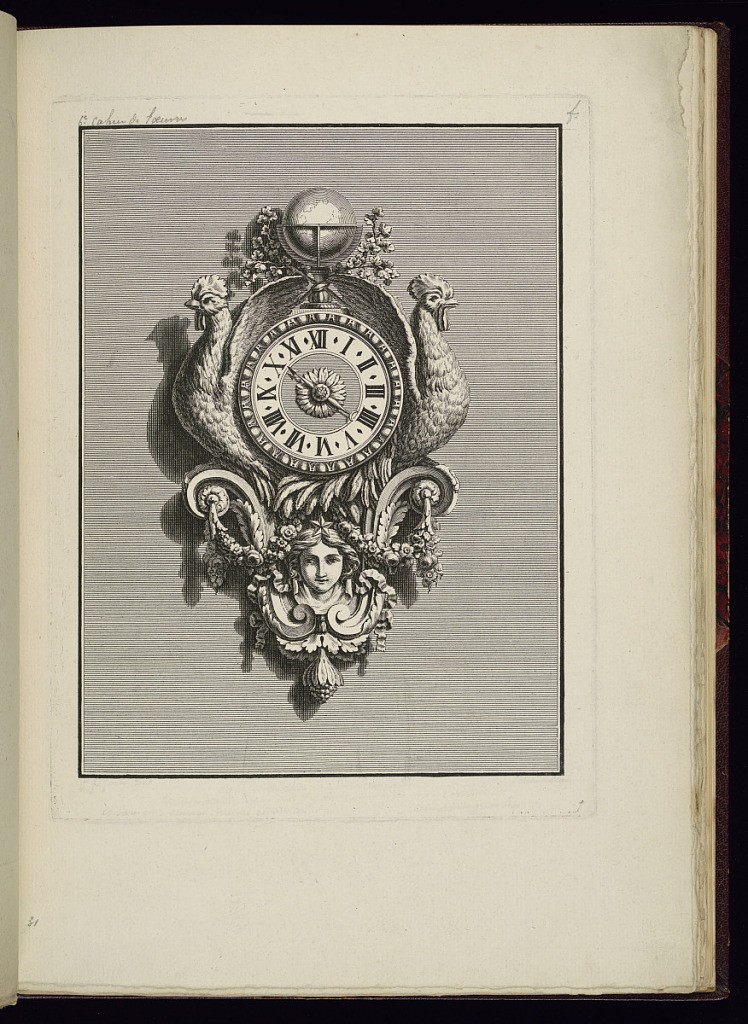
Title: Wall Clock (Cartel) Design (Title Page Before Lettering)
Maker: Jean François Forty, active 1775 – 1790
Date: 1775–94
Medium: Etching and engraving on paper
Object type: Print
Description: Title page before lettering and design for a wall clock (cartel) with a round clockface with a central rosette and roman numerals, framed by two roosters and topped by a globe and foliate branches. Below, a mask (mascaron), festoons of flowers, rosettes, scrolling leaves (rinceaux), and ribbons.